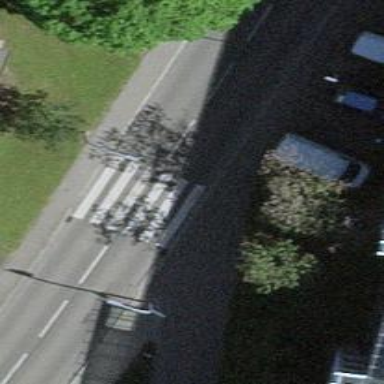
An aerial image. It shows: Uncontrolled zebra crossing on the road.